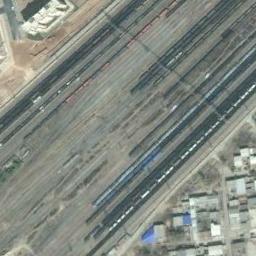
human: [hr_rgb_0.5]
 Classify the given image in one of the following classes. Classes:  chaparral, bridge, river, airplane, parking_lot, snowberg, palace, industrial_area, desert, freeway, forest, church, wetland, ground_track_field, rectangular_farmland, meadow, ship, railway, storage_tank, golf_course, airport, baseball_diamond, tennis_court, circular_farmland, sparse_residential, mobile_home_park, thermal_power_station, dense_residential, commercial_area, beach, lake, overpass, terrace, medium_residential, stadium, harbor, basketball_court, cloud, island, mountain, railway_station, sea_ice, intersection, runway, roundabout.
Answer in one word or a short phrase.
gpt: railway